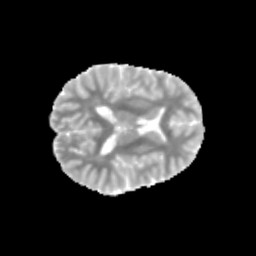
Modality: MD
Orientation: axial
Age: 12
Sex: male
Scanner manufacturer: siemens
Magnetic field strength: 3 T
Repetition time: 3.8 s
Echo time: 0.07 s